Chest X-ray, AP view. Patient: 55 years old, sex M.
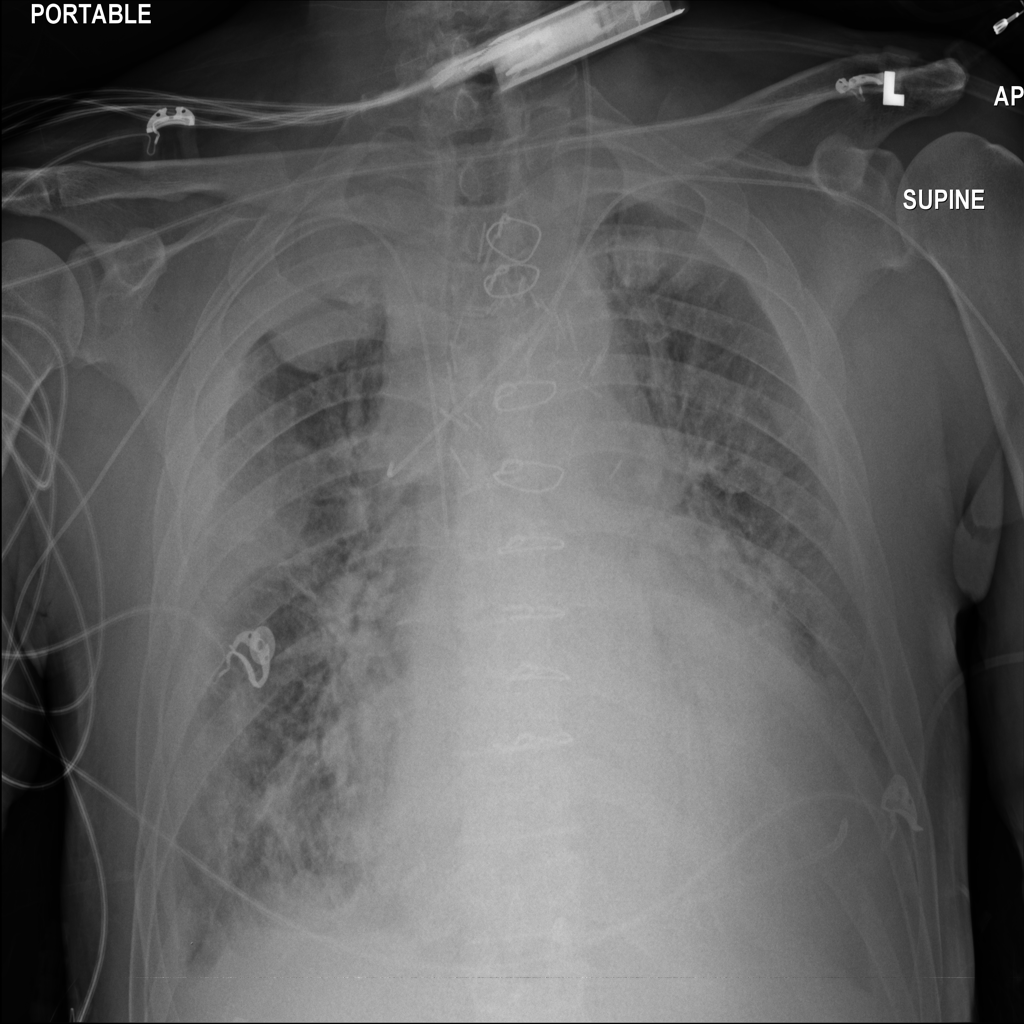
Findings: Consolidation